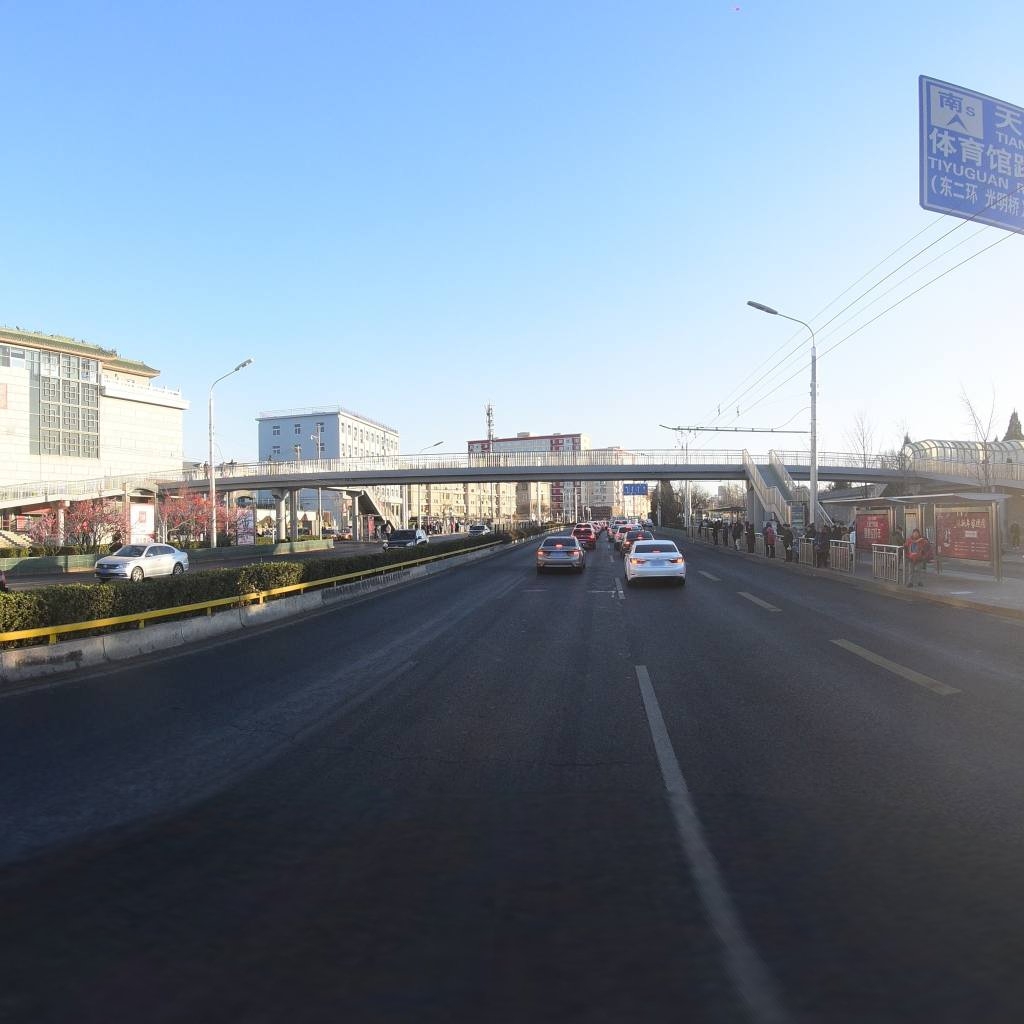
Region: Dongcheng
Road damage annotations: transverse crack